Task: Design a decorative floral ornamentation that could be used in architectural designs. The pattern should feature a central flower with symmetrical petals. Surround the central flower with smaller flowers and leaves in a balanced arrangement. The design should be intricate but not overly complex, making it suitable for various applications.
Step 1205:
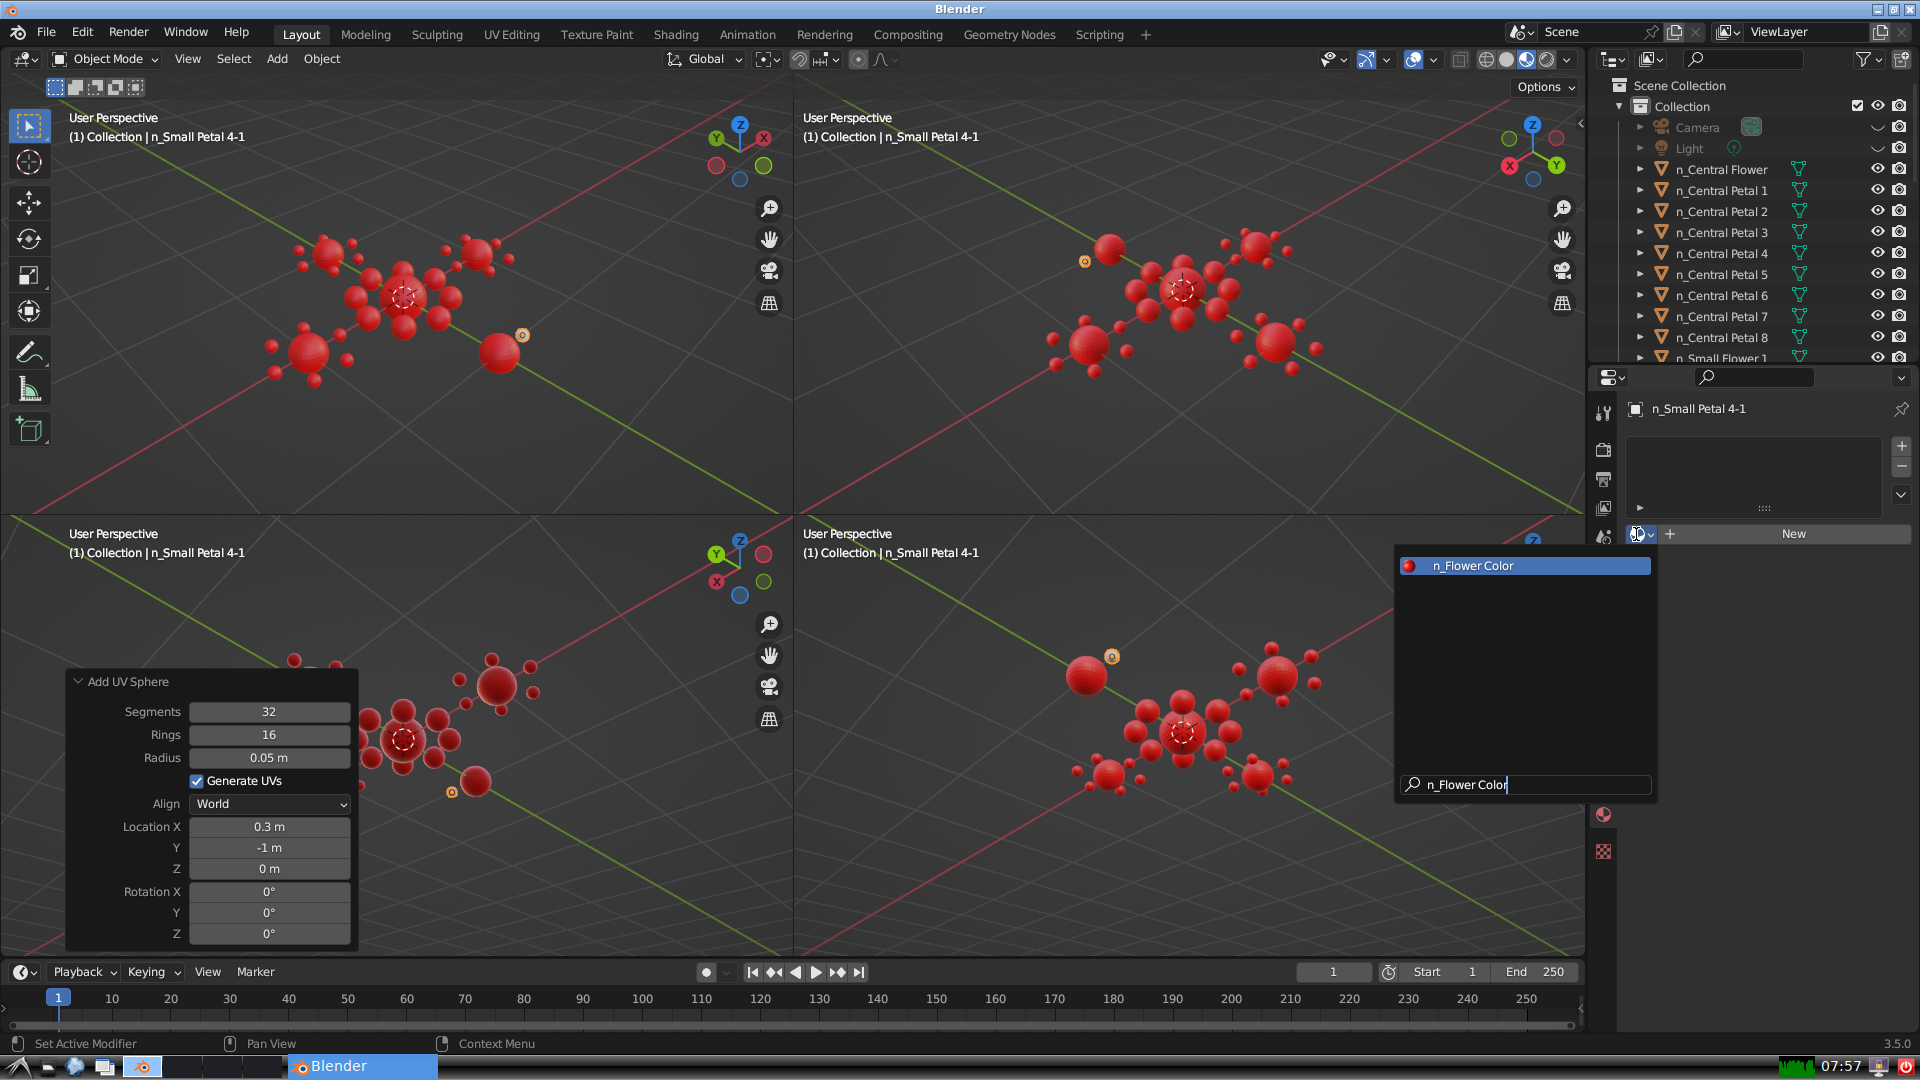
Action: {"key_press": ['Return']}